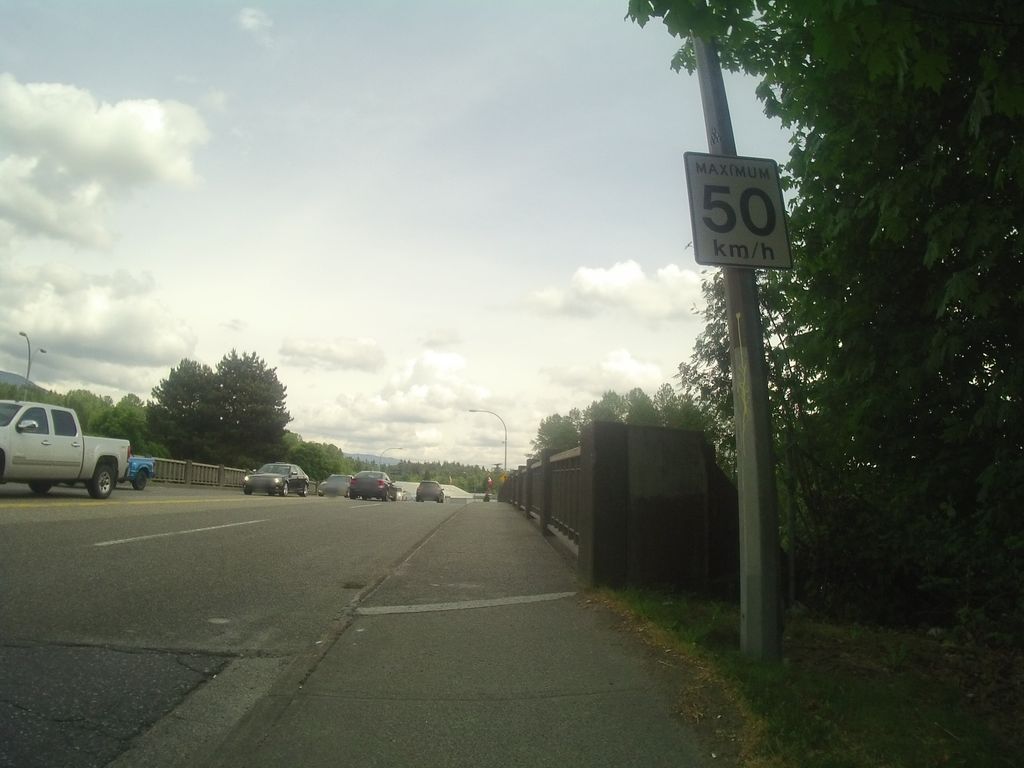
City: vancouver